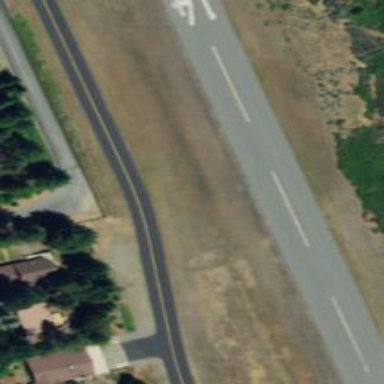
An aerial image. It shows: Image of taxiway at airport.